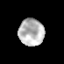
Tissue: prostate
Cell type: Myeloid cells
Senescence score: 0.2743
Nuclear area (px): 662
Mean DAPI intensity: 186.588